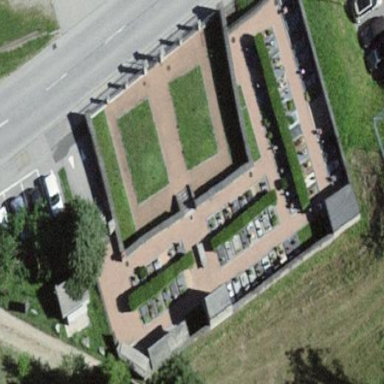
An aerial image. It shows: Cemetery.